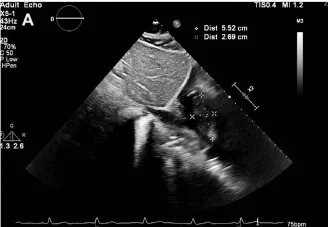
Multimodality images and intracardiac echocardiography-guided biopsy of cardiac tumors of Case2. (A) Transthoracic echocardiography showed a huge mass lesion in the RA.
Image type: radiology (ultrasound)